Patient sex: M
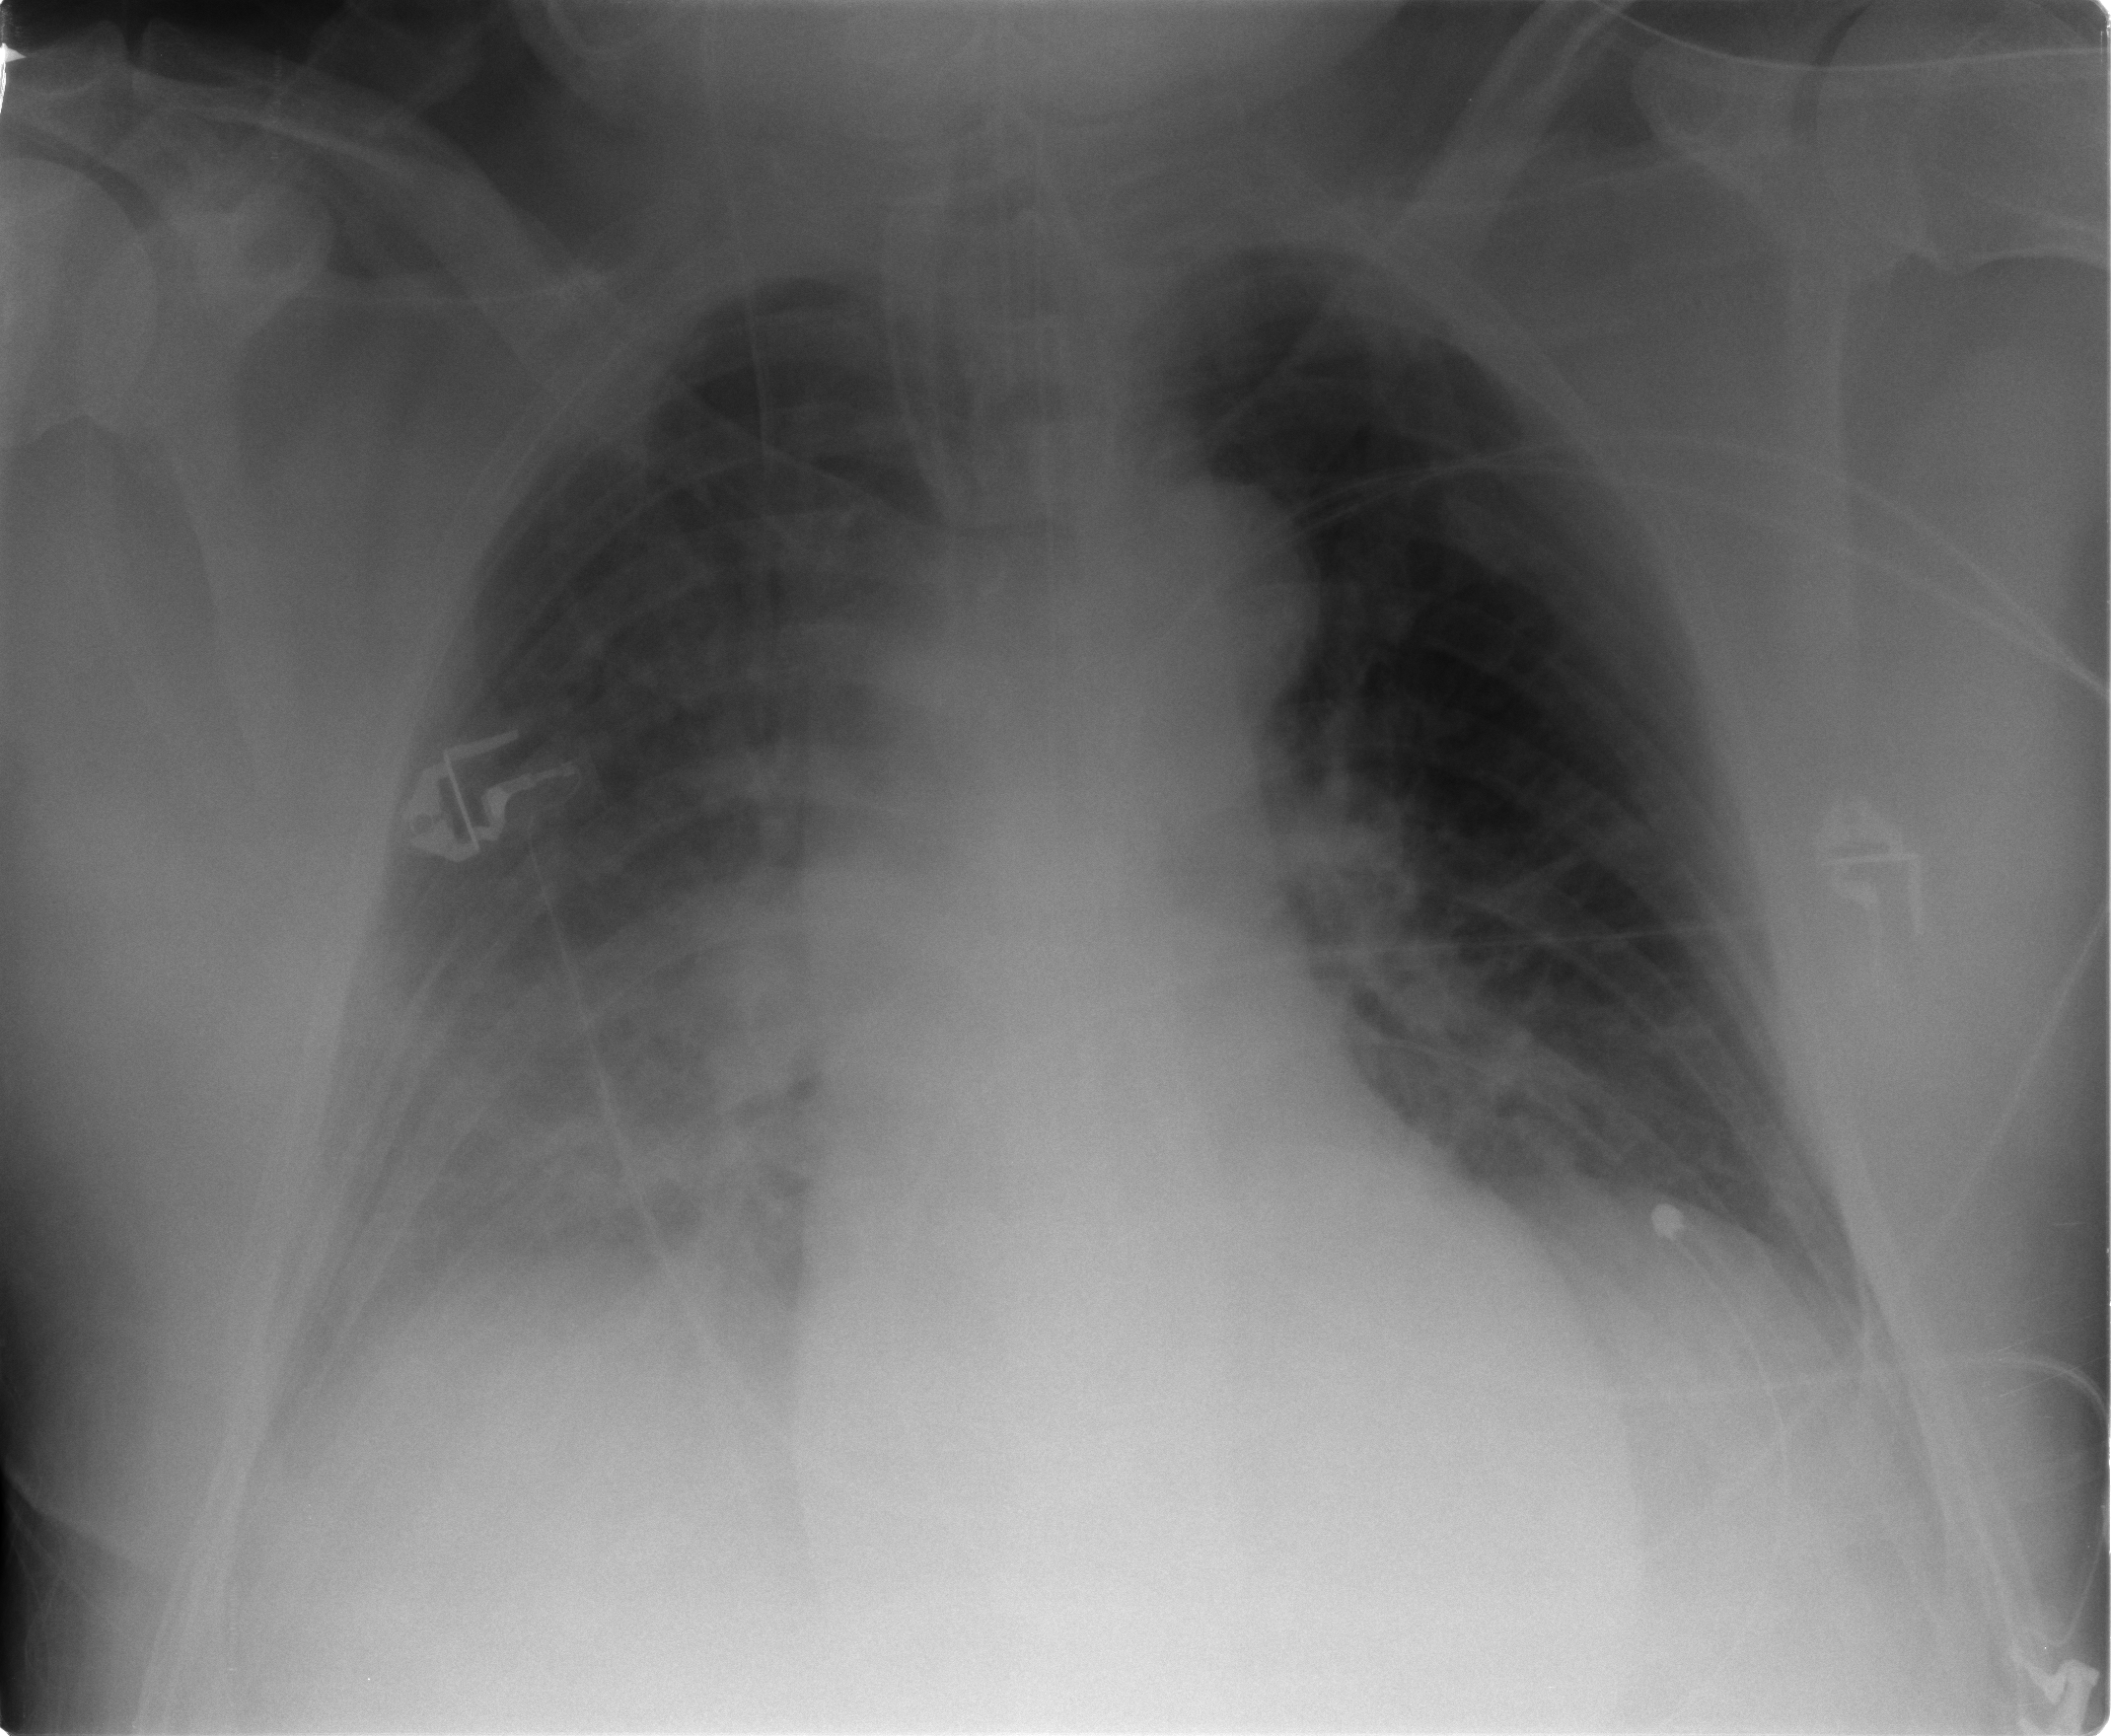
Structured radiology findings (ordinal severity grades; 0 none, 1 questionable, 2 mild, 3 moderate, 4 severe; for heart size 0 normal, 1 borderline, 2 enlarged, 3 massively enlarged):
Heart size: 0
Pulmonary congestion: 0
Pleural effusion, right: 2
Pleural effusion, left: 1
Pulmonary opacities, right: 3
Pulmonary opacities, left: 2
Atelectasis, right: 3
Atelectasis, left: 2